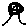
Label: tree